Question: Wrote a function for accepting a Number and a user id and returning a table having individual digit in a single row with that User id. Function created successfully but when i tried to execute function its returning a blank table.
Attaching screenshot of function and output.

'''
Create Function ExtractingDigits(@InputNumber INT, @UserId varchar)
RETURNS @ReturnTable Table(UserId Varchar(20), ModNumber Int)
as
begin
Declare @ModNumber Int
While @InputNumber!=0
begin
set @ModNumber= @InputNumber%10
set @InputNumber=@InputNumber/10
insert into @ReturnTable(UserId, ModNumber)
select * from @ReturnTable
end
return
end
select * from ExtractingDigits(123, 'as')
'''
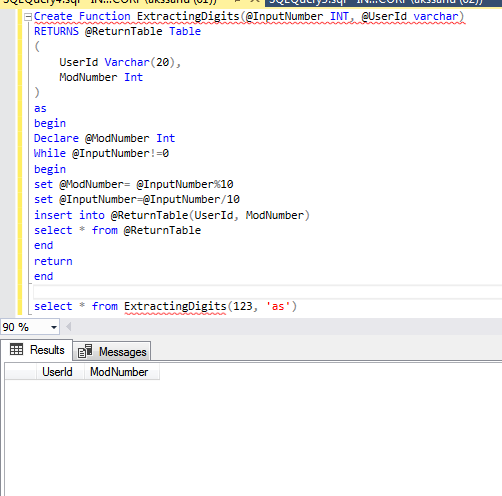
Answer: The fix is to use a 'VALUES' clause for your 'INSERT' rather than a 'SELECT' from an empty table:
'''
alter Function ExtractingDigits(@InputNumber INT, @UserId varchar)
RETURNS @ReturnTable Table(UserId Varchar(20), ModNumber Int)
as
begin
Declare @ModNumber Int
While @InputNumber!=0
begin
set @ModNumber= @InputNumber%10
set @InputNumber=@InputNumber/10
insert into @ReturnTable(UserId, ModNumber)
values (@UserId,@ModNumber)
end
return
end
go
select * from ExtractingDigits(123, 'as')
'''
Just as style comments though, I'd also recommend a) changing either the parameter order or the table definition so that they're both consistent (i.e. have both be 'int, varchar' or 'varchar, int' rather than swapping) but b) recommend not including '@UserId' in this function at all. This would make the function much more usable:
'''
alter Function ExtractingDigits(@InputNumber INT)
RETURNS @ReturnTable Table(ModNumber Int)
as
begin
Declare @ModNumber Int
While @InputNumber!=0
begin
set @ModNumber= @InputNumber%10
set @InputNumber=@InputNumber/10
insert into @ReturnTable(ModNumber)
values (@ModNumber)
end
return
end
go
select * from ExtractingDigits(123) cross apply (select 'as' as UserId)
'''